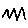
Label: zigzag